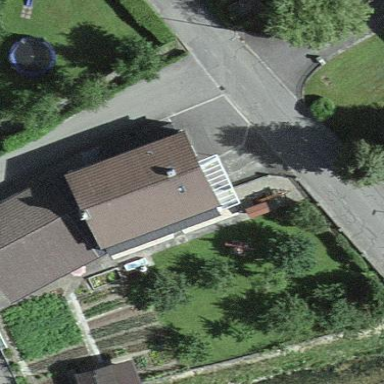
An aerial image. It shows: Residential building.